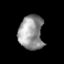
Tissue: prostate
Cell type: T cells
Senescence score: 0.3384
Nuclear area (px): 823
Mean DAPI intensity: 149.813